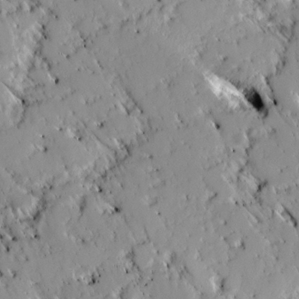
Label: non_frost